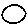
Label: circle